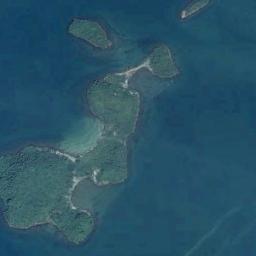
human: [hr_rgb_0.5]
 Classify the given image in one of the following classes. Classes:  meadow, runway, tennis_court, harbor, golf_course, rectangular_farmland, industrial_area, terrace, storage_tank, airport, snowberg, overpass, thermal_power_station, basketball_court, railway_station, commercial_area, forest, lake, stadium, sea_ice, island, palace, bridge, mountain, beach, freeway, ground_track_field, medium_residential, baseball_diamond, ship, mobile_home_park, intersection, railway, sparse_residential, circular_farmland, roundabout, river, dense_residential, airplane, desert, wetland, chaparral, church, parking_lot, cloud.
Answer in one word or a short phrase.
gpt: island